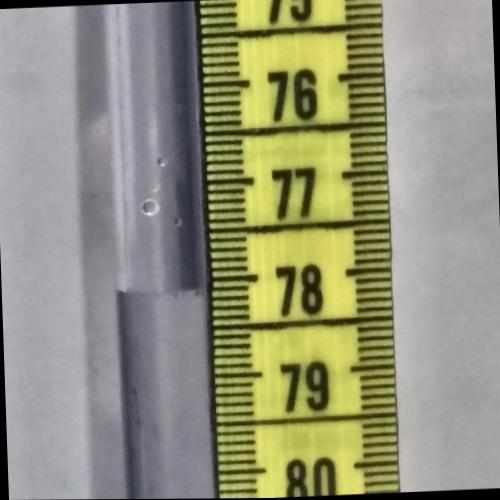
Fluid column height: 78.1 cm